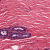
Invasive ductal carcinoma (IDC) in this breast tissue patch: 0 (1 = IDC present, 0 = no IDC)